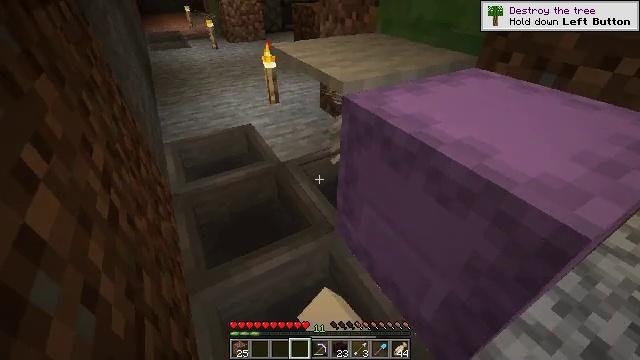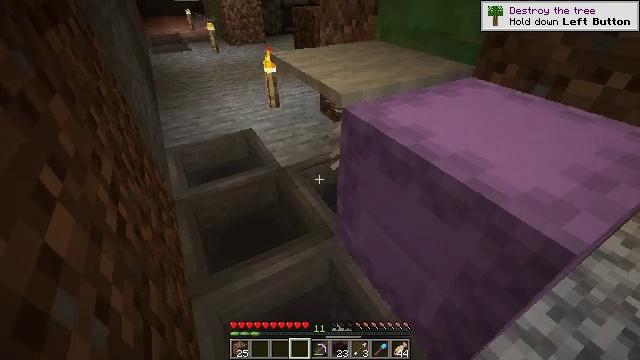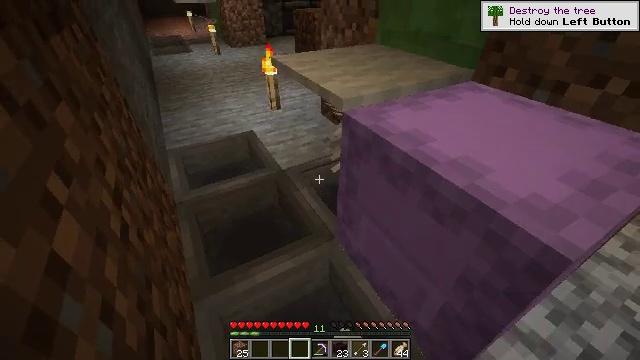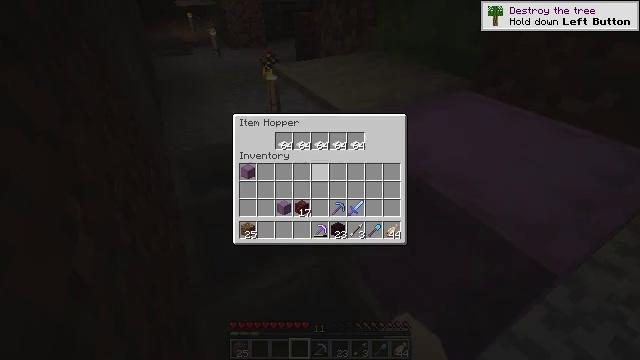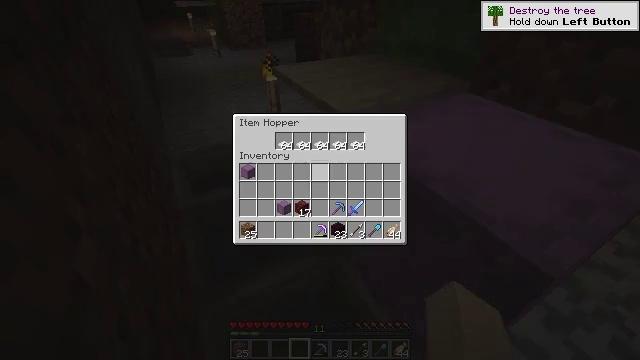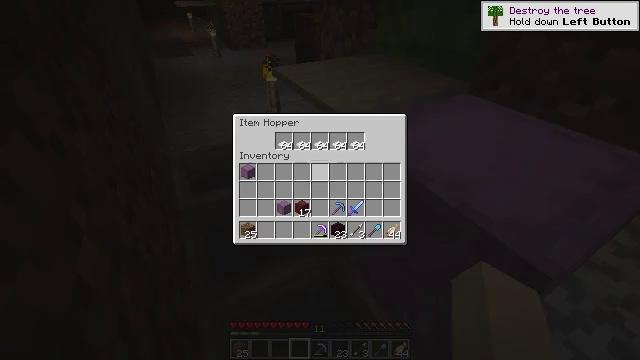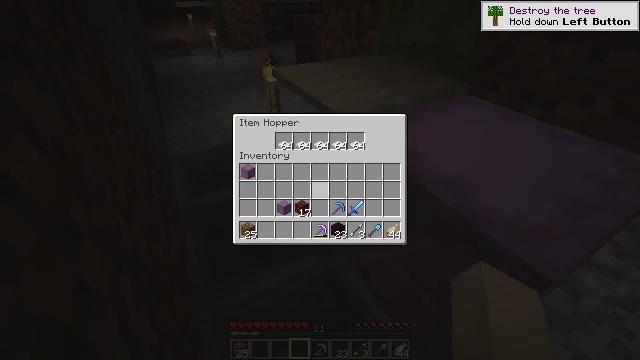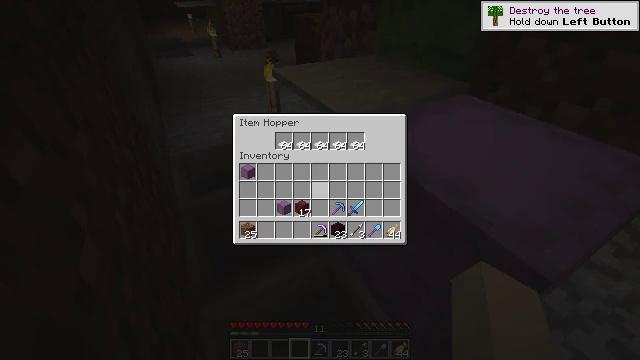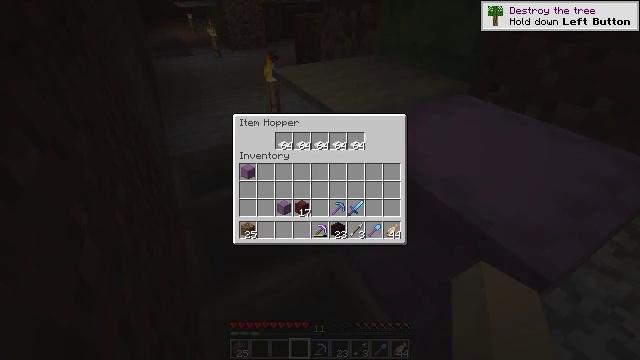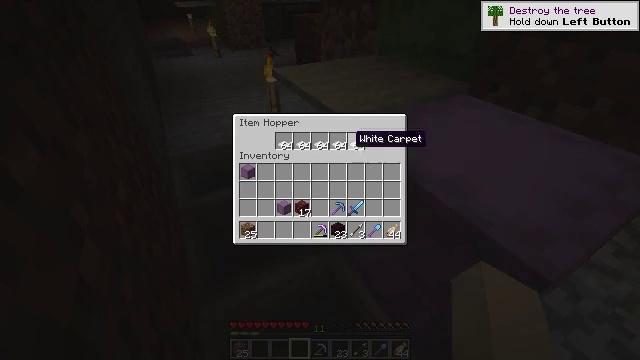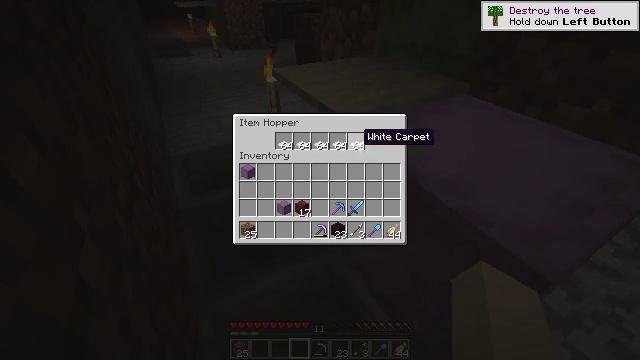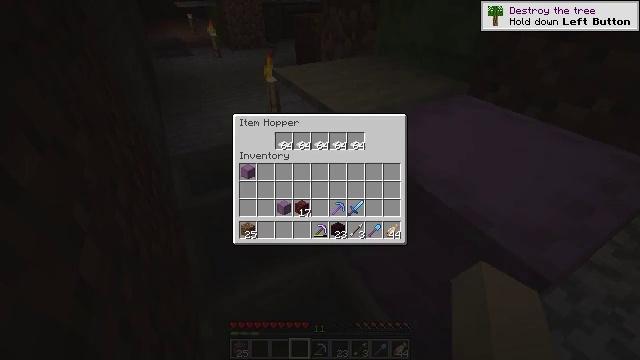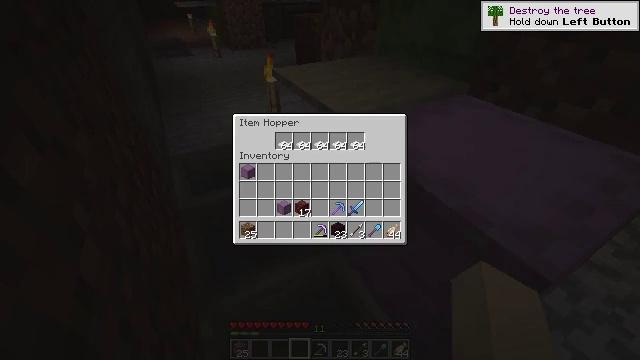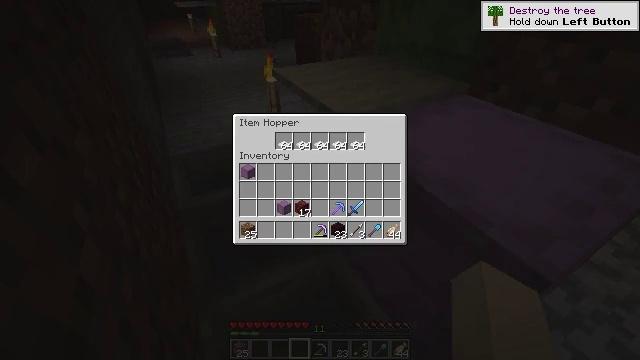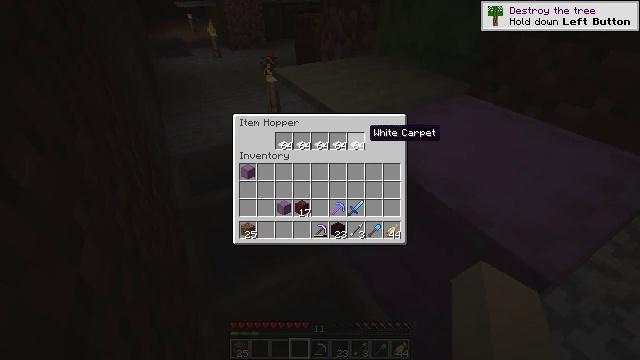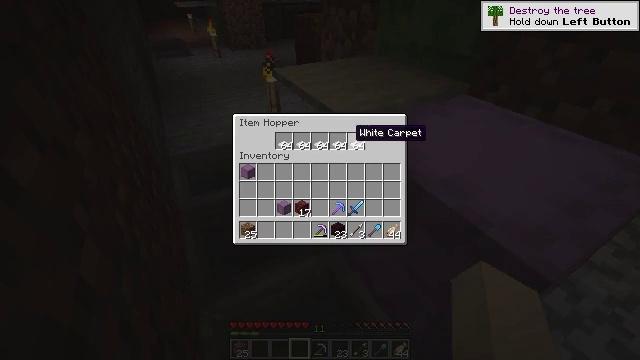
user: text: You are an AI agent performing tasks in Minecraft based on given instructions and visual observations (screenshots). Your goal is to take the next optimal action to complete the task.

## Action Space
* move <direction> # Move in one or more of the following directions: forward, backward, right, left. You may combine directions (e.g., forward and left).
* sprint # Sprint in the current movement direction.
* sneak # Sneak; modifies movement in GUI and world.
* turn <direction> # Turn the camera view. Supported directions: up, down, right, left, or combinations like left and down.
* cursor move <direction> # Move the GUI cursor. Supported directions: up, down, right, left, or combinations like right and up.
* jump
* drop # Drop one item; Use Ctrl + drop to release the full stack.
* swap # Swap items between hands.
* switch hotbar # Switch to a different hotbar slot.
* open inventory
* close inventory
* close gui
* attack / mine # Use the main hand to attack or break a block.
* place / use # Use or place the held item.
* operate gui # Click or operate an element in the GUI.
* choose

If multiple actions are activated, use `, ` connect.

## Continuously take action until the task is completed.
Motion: motion action
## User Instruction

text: Mine the shulker box.
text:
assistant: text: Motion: no_op
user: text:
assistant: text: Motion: no_op
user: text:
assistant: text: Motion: no_op
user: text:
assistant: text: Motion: no_op
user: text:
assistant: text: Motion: no_op
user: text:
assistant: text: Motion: no_op
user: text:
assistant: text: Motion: sneak
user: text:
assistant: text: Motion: sneak, cursor move right and up
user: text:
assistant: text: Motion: sneak, cursor move right and up
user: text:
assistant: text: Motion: sneak, cursor move right
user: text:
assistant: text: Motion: sneak, cursor move right
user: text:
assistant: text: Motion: sneak
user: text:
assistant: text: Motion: sneak, choose
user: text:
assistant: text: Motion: sneak, choose
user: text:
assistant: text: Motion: sneak, cursor move left
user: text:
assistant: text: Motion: sneak
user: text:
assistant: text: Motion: sneak
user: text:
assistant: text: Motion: sneak
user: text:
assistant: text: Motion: sneak, choose
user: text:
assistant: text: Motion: sneak, choose
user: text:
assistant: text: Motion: sneak, cursor move right
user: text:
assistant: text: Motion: sneak, choose
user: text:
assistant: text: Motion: sneak, choose
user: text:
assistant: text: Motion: sneak, cursor move left, choose
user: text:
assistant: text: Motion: sneak, cursor move left
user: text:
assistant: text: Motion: sneak, cursor move left
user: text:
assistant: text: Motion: sneak, choose
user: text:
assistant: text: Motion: sneak, choose
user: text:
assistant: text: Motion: sneak
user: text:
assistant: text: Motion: sneak